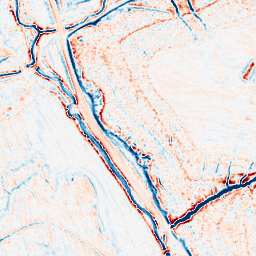
Category: edge_preserving
Decomposition family: anisotropic_diffusion
Decomposition parameters: iterations: 10
kappa: 50
gamma: 0.2
Upsampling method: cubic_mitchell
Upsampling parameters: scale: 2
Upsampling scale: 2